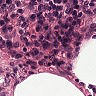
Metastatic tissue present: no